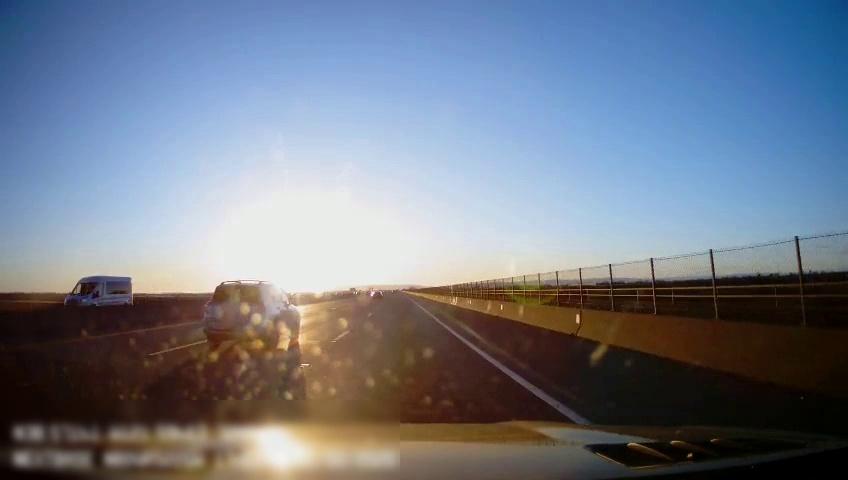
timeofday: Day
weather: Sunny
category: Drivable Space
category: Vehicles | Car
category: Vehicles | SUV
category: Vehicles | Van
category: Lanes | Alternate Lane
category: Lanes | Current Lane
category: Lanes | Current Lane
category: Lanes | Alternate Lane